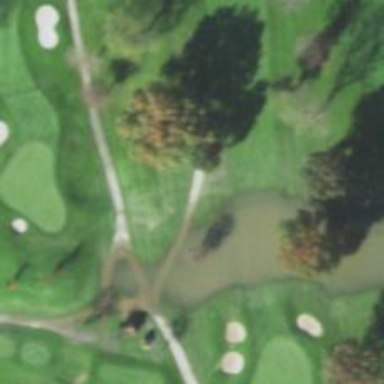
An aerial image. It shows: Path used for both walking and golf.